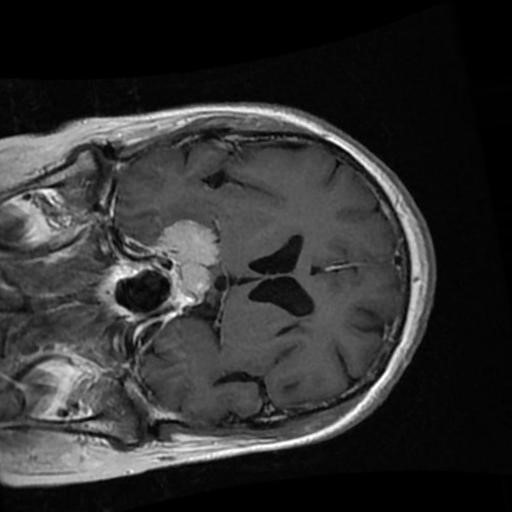
Label: brain_menin